Question: I have a TabControl which has four labels. Its xaml is:
'''
![enter image description here][1]<Window x:Class="WpfApplication1.MainWindow"
xmlns="http://schemas.microsoft.com/winfx/2006/xaml/presentation"
xmlns:x="http://schemas.microsoft.com/winfx/2006/xaml"
Title="MainWindow" Height="350" Width="525">
<Grid>
<TabControl Height="282" HorizontalAlignment="Left" Name="tabControl1"
VerticalAlignment="Top" Width="503">
<TabItem Header="tabItem1" Name="tabItem1">
<Grid >
<Grid.RowDefinitions>
<RowDefinition Height="50"/>
<RowDefinition Height="50"/>
<RowDefinition Height="50"/>
<RowDefinition Height="101*" />
</Grid.RowDefinitions>
<Grid.ColumnDefinitions>
<ColumnDefinition Width="367"/>
<ColumnDefinition Width="125*" />
</Grid.ColumnDefinitions>
<Label Content="Library:" Height="28" HorizontalAlignment="Left" Margin="309,15,0,0" Name="label1" VerticalAlignment="Top" Width="49" />
<Label Content="Museum:" Height="28" HorizontalAlignment="Left" Margin="303,13,0,0" Name="label2" VerticalAlignment="Top" Width="58" Grid.Row="1" />
<Label Content="Cinema:" Height="28" HorizontalAlignment="Left" Margin="309,11,0,0" Name="label3" VerticalAlignment="Top" Width="50" Grid.Row="2" />
<Label Content="Embankment:" Height="28" HorizontalAlignment="Left" Margin="281,30,0,0" Name="label4" VerticalAlignment="Top" Width="81" Grid.Row="3" />
</Grid>
</TabItem>
</TabControl>
</Grid>
'''
When a program is run then some letters, signs are disappeared and I cannot understand the reason why. For example, in this screen shot it can be seen that colon of word "Cinema" is not drawn.
I made a grid, however, it does not help. What should I do to make my program work? It happens very often. I want all my labels to show correctly.
It can be seen that a of a word "Cinema" is not drawn.

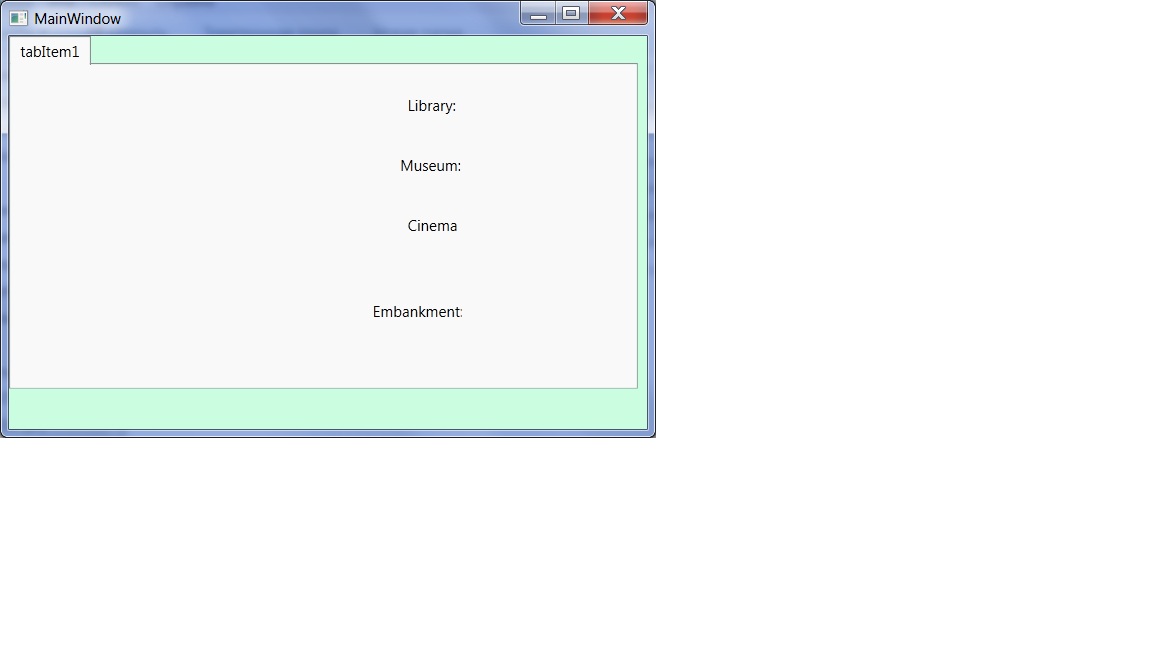
Answer: try removing the "Width" of the labels and allow the content to size the control
'''
<Grid>
<TabControl Height="282" HorizontalAlignment="Left" Name="tabControl1"
VerticalAlignment="Top" Width="503">
<TabItem Header="tabItem1" Name="tabItem1">
<Grid >
<Grid.RowDefinitions>
<RowDefinition Height="50"/>
<RowDefinition Height="50"/>
<RowDefinition Height="50"/>
<RowDefinition Height="101*" />
</Grid.RowDefinitions>
<Grid.ColumnDefinitions>
<ColumnDefinition Width="367"/>
<ColumnDefinition Width="125*" />
</Grid.ColumnDefinitions>
<Label Content="Library:" Height="28" HorizontalAlignment="Left" Margin="309,15,0,0" Name="label1" VerticalAlignment="Top" />
<Label Content="Museum:" Height="28" HorizontalAlignment="Left" Margin="303,13,0,0" Name="label2" VerticalAlignment="Top" Grid.Row="1" />
<Label Content="Cinema:" Height="28" HorizontalAlignment="Left" Margin="309,11,0,0" Name="label3" VerticalAlignment="Top" Grid.Row="2" />
<Label Content="Embankment:" Height="28" HorizontalAlignment="Left" Margin="281,30,0,0" Name="label4" VerticalAlignment="Top" Grid.Row="3" />
</Grid>
</TabItem>
</TabControl>
</Grid>
'''